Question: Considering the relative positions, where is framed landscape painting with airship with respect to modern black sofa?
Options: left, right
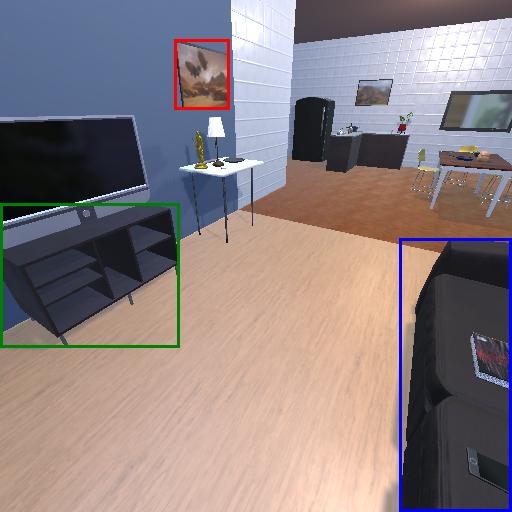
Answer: left